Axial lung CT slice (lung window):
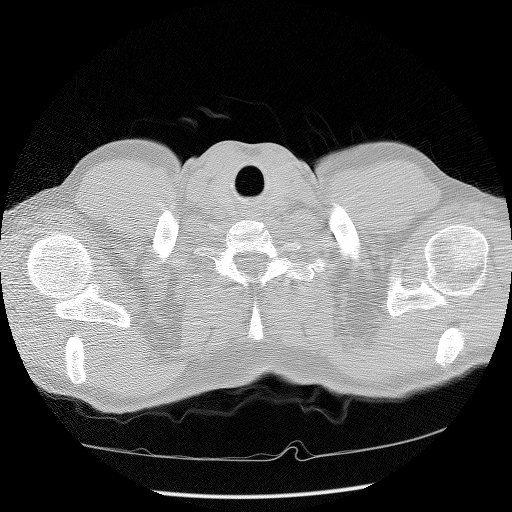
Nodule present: no